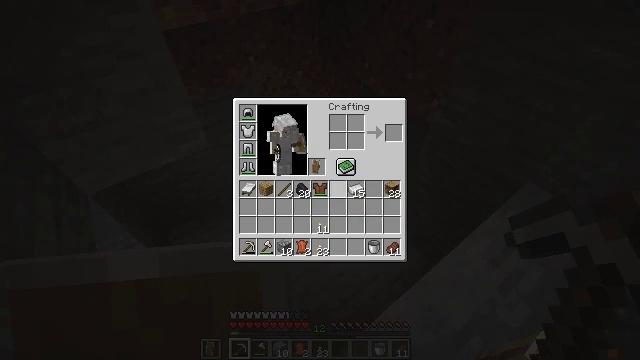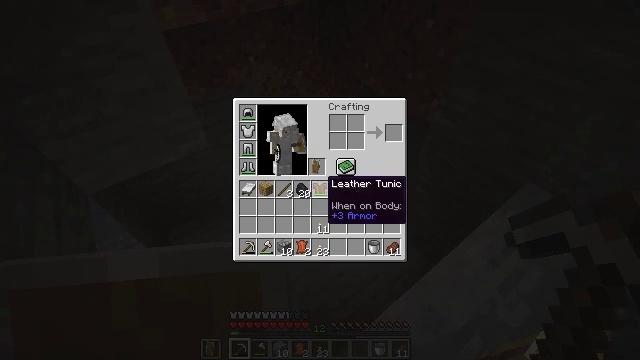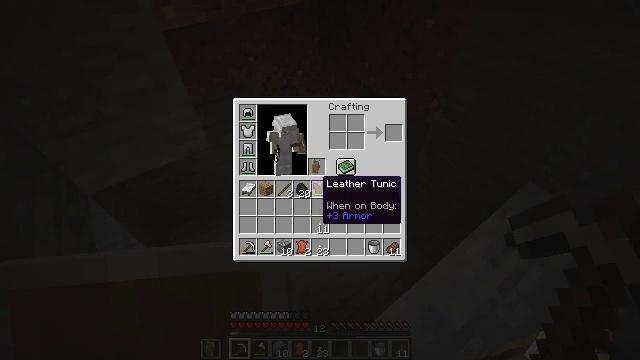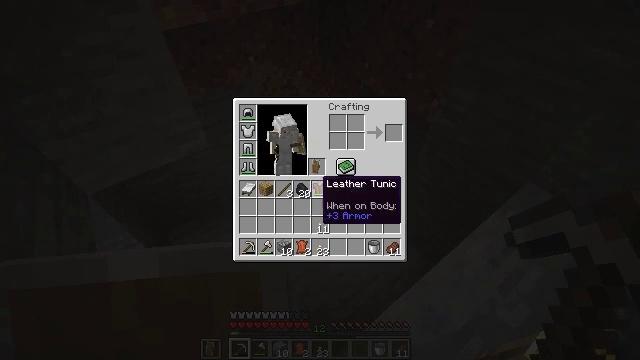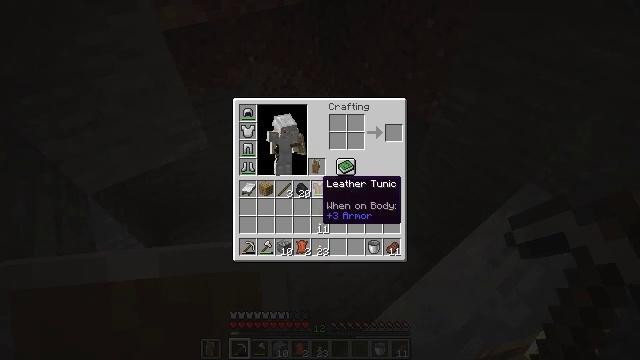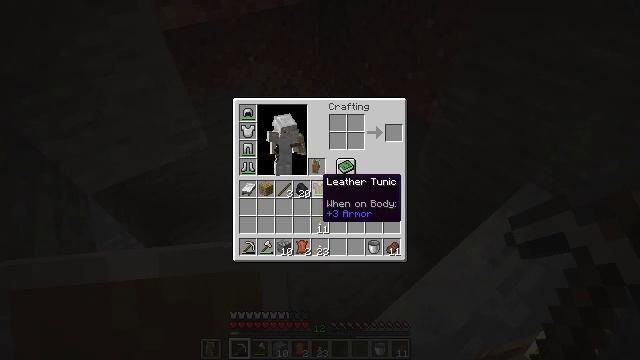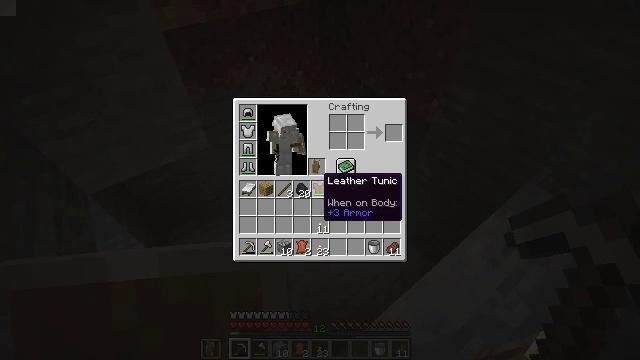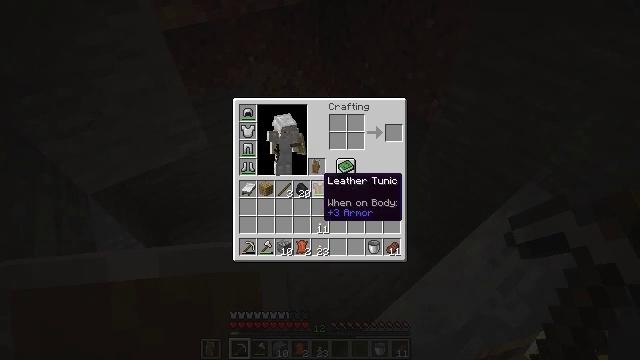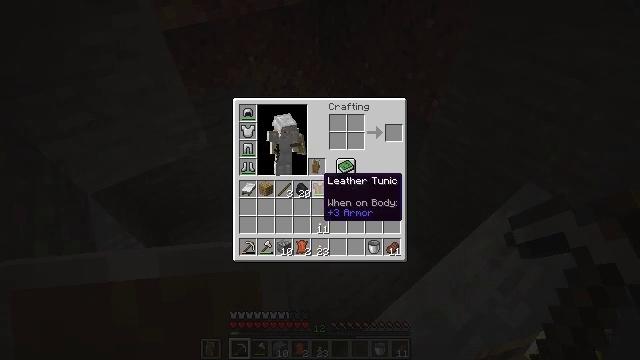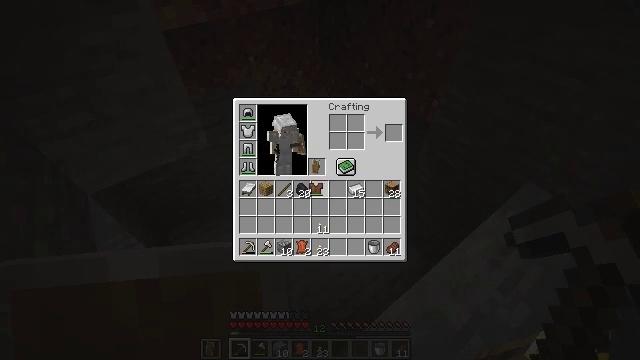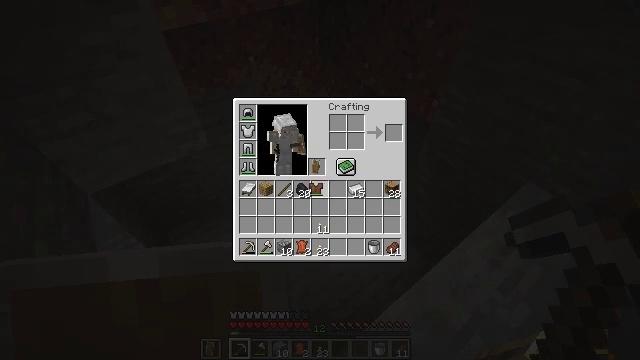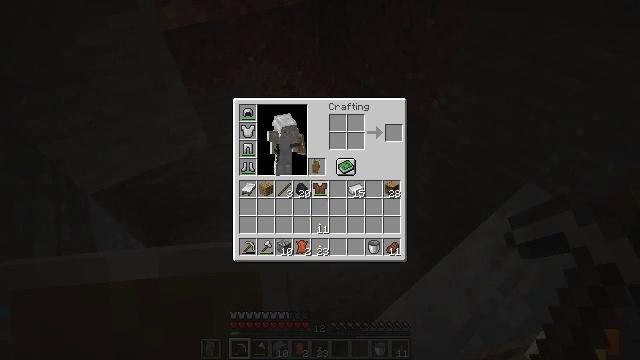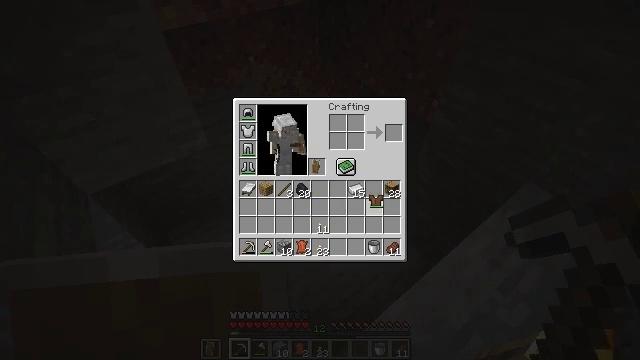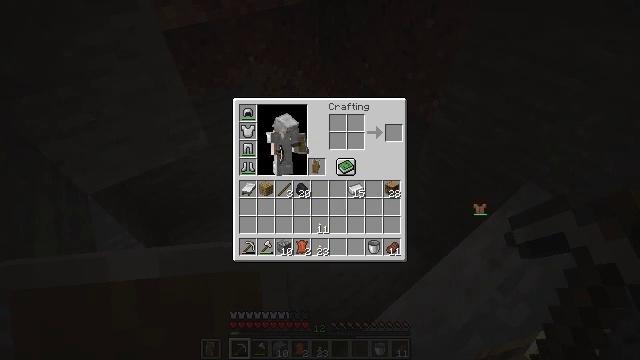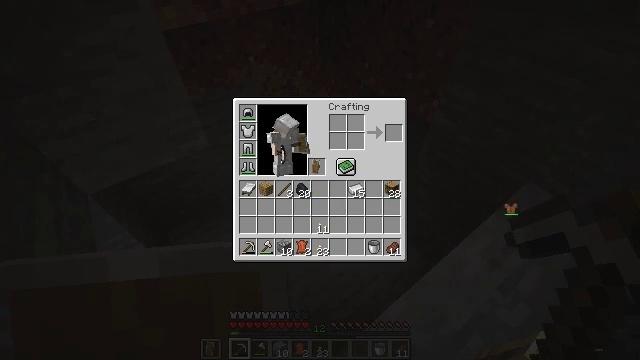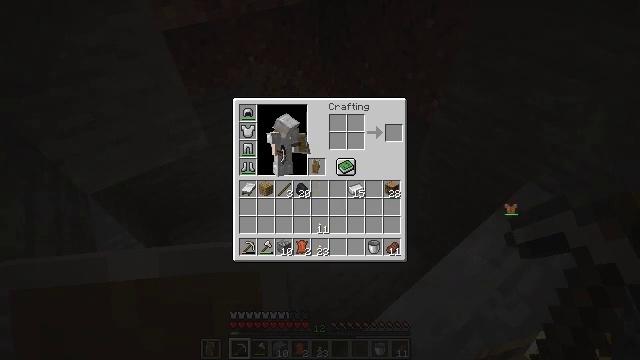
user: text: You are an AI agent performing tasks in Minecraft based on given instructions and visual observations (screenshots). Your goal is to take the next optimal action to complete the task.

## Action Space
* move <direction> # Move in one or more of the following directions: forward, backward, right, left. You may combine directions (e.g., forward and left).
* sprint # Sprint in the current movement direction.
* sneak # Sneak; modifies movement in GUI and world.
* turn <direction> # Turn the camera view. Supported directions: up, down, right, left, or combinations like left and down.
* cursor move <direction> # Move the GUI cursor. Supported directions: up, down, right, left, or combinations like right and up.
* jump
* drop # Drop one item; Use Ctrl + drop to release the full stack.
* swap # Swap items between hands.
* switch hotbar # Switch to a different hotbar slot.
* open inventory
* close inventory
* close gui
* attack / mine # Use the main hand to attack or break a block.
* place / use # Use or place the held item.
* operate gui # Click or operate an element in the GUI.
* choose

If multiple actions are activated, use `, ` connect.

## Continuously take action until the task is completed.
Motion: motion action
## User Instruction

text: Remove a leather chestplate from the inventory.
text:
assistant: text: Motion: cursor move left
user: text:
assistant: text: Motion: no_op
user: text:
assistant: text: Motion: no_op
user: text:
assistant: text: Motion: no_op
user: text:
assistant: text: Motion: no_op
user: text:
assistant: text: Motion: no_op
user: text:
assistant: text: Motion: no_op
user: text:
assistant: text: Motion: no_op
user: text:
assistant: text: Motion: operate gui
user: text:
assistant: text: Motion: operate gui
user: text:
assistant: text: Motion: no_op
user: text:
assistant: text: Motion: cursor move right and down
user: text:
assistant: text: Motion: cursor move right and down
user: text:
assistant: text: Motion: cursor move right
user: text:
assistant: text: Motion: operate gui
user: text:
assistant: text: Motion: operate gui
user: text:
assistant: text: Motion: no_op
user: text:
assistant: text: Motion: no_op
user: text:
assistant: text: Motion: no_op
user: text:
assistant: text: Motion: no_op
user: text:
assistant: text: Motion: no_op
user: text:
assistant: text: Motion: no_op